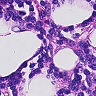
Metastatic tissue present: no